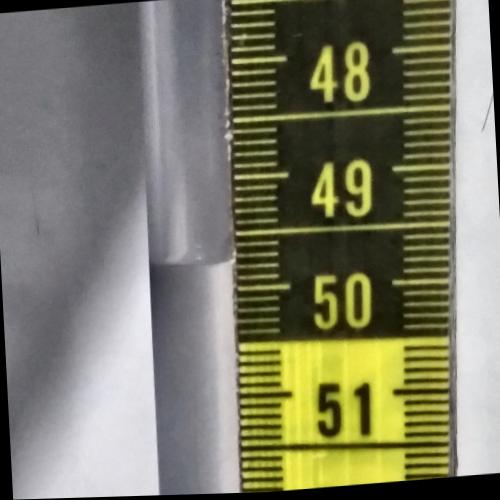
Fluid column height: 49.8 cm